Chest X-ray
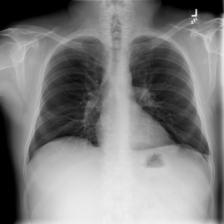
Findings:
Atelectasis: positive
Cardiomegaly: negative
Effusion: negative
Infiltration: negative
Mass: negative
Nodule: negative
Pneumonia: negative
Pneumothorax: negative
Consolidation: negative
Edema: negative
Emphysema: negative
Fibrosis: negative
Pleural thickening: negative
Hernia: negative